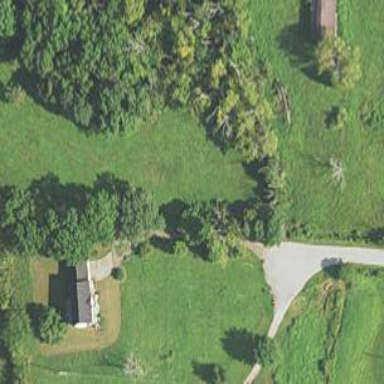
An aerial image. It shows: Driveway.